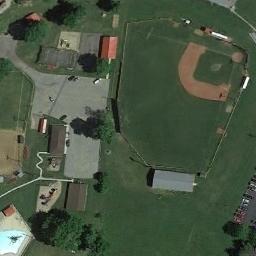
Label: baseball_diamond